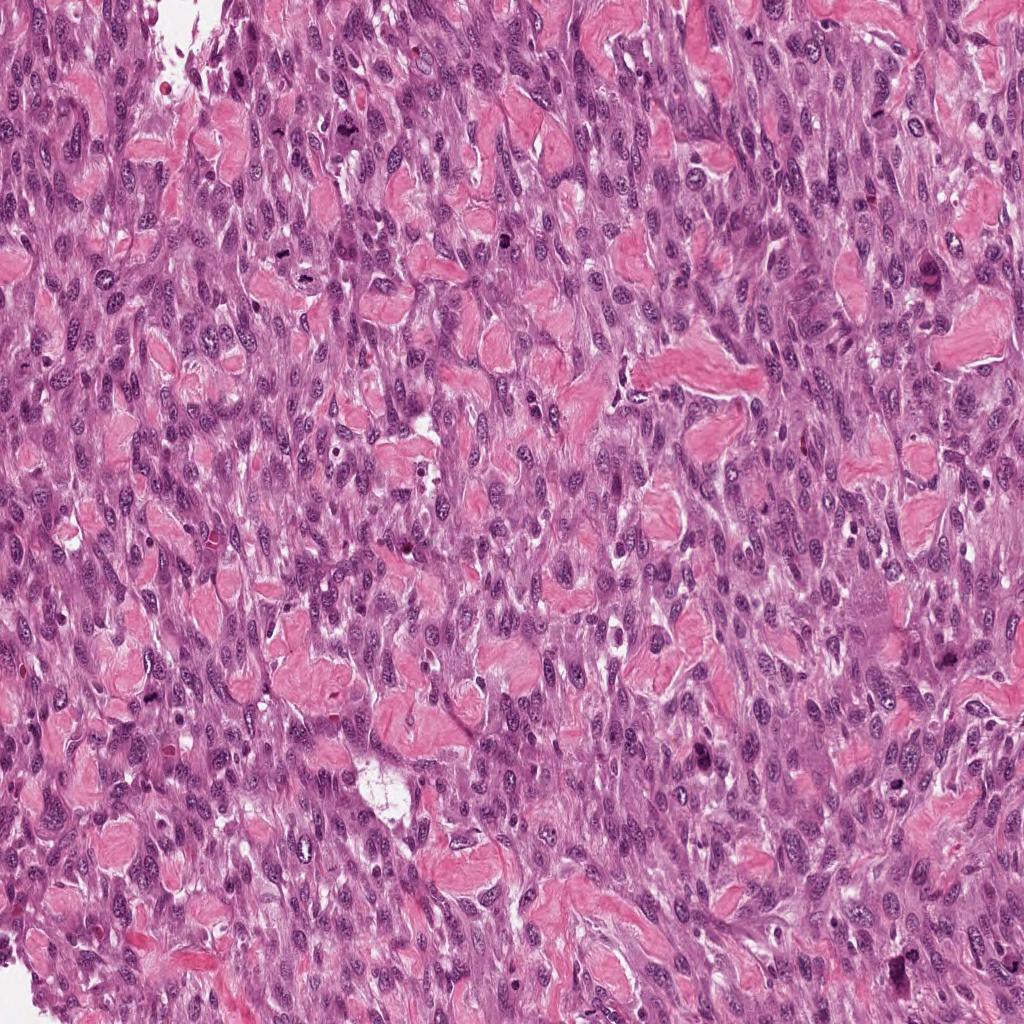
Label: Viable